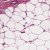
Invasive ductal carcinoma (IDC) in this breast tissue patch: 0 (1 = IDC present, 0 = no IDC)